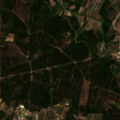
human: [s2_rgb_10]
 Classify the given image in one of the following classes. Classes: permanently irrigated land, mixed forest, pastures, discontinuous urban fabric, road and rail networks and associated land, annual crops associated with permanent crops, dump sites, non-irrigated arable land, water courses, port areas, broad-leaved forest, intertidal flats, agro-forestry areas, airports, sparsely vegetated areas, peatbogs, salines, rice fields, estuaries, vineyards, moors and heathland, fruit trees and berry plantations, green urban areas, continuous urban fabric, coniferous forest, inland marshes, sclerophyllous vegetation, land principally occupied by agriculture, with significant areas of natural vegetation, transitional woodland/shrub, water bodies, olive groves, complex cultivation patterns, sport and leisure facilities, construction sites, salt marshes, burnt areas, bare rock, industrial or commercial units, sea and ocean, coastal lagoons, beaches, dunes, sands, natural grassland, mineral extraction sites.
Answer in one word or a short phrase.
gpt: permanently irrigated land, olive groves, land principally occupied by agriculture, with significant areas of natural vegetation, coniferous forest, mixed forest